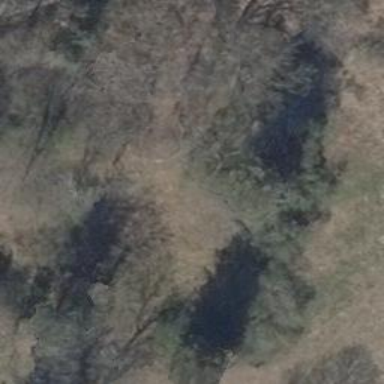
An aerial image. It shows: Forest area.